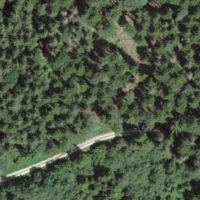
EUNIS habitat code: 43
Species observed at this site:
Corylus avellana